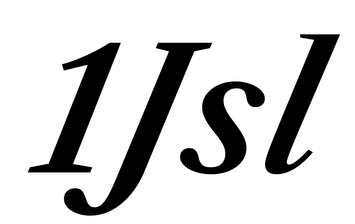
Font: LibreCaslonText-Italic_SemiBold_Italic